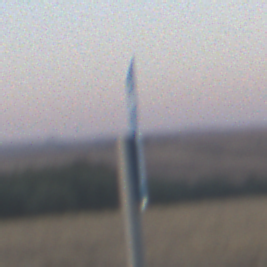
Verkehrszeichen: BeginnVerkehrsberuhigterBereich
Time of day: SunriseSunset
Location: Outdoor (Nature)
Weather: Clear
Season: Winter
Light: Natural